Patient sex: M
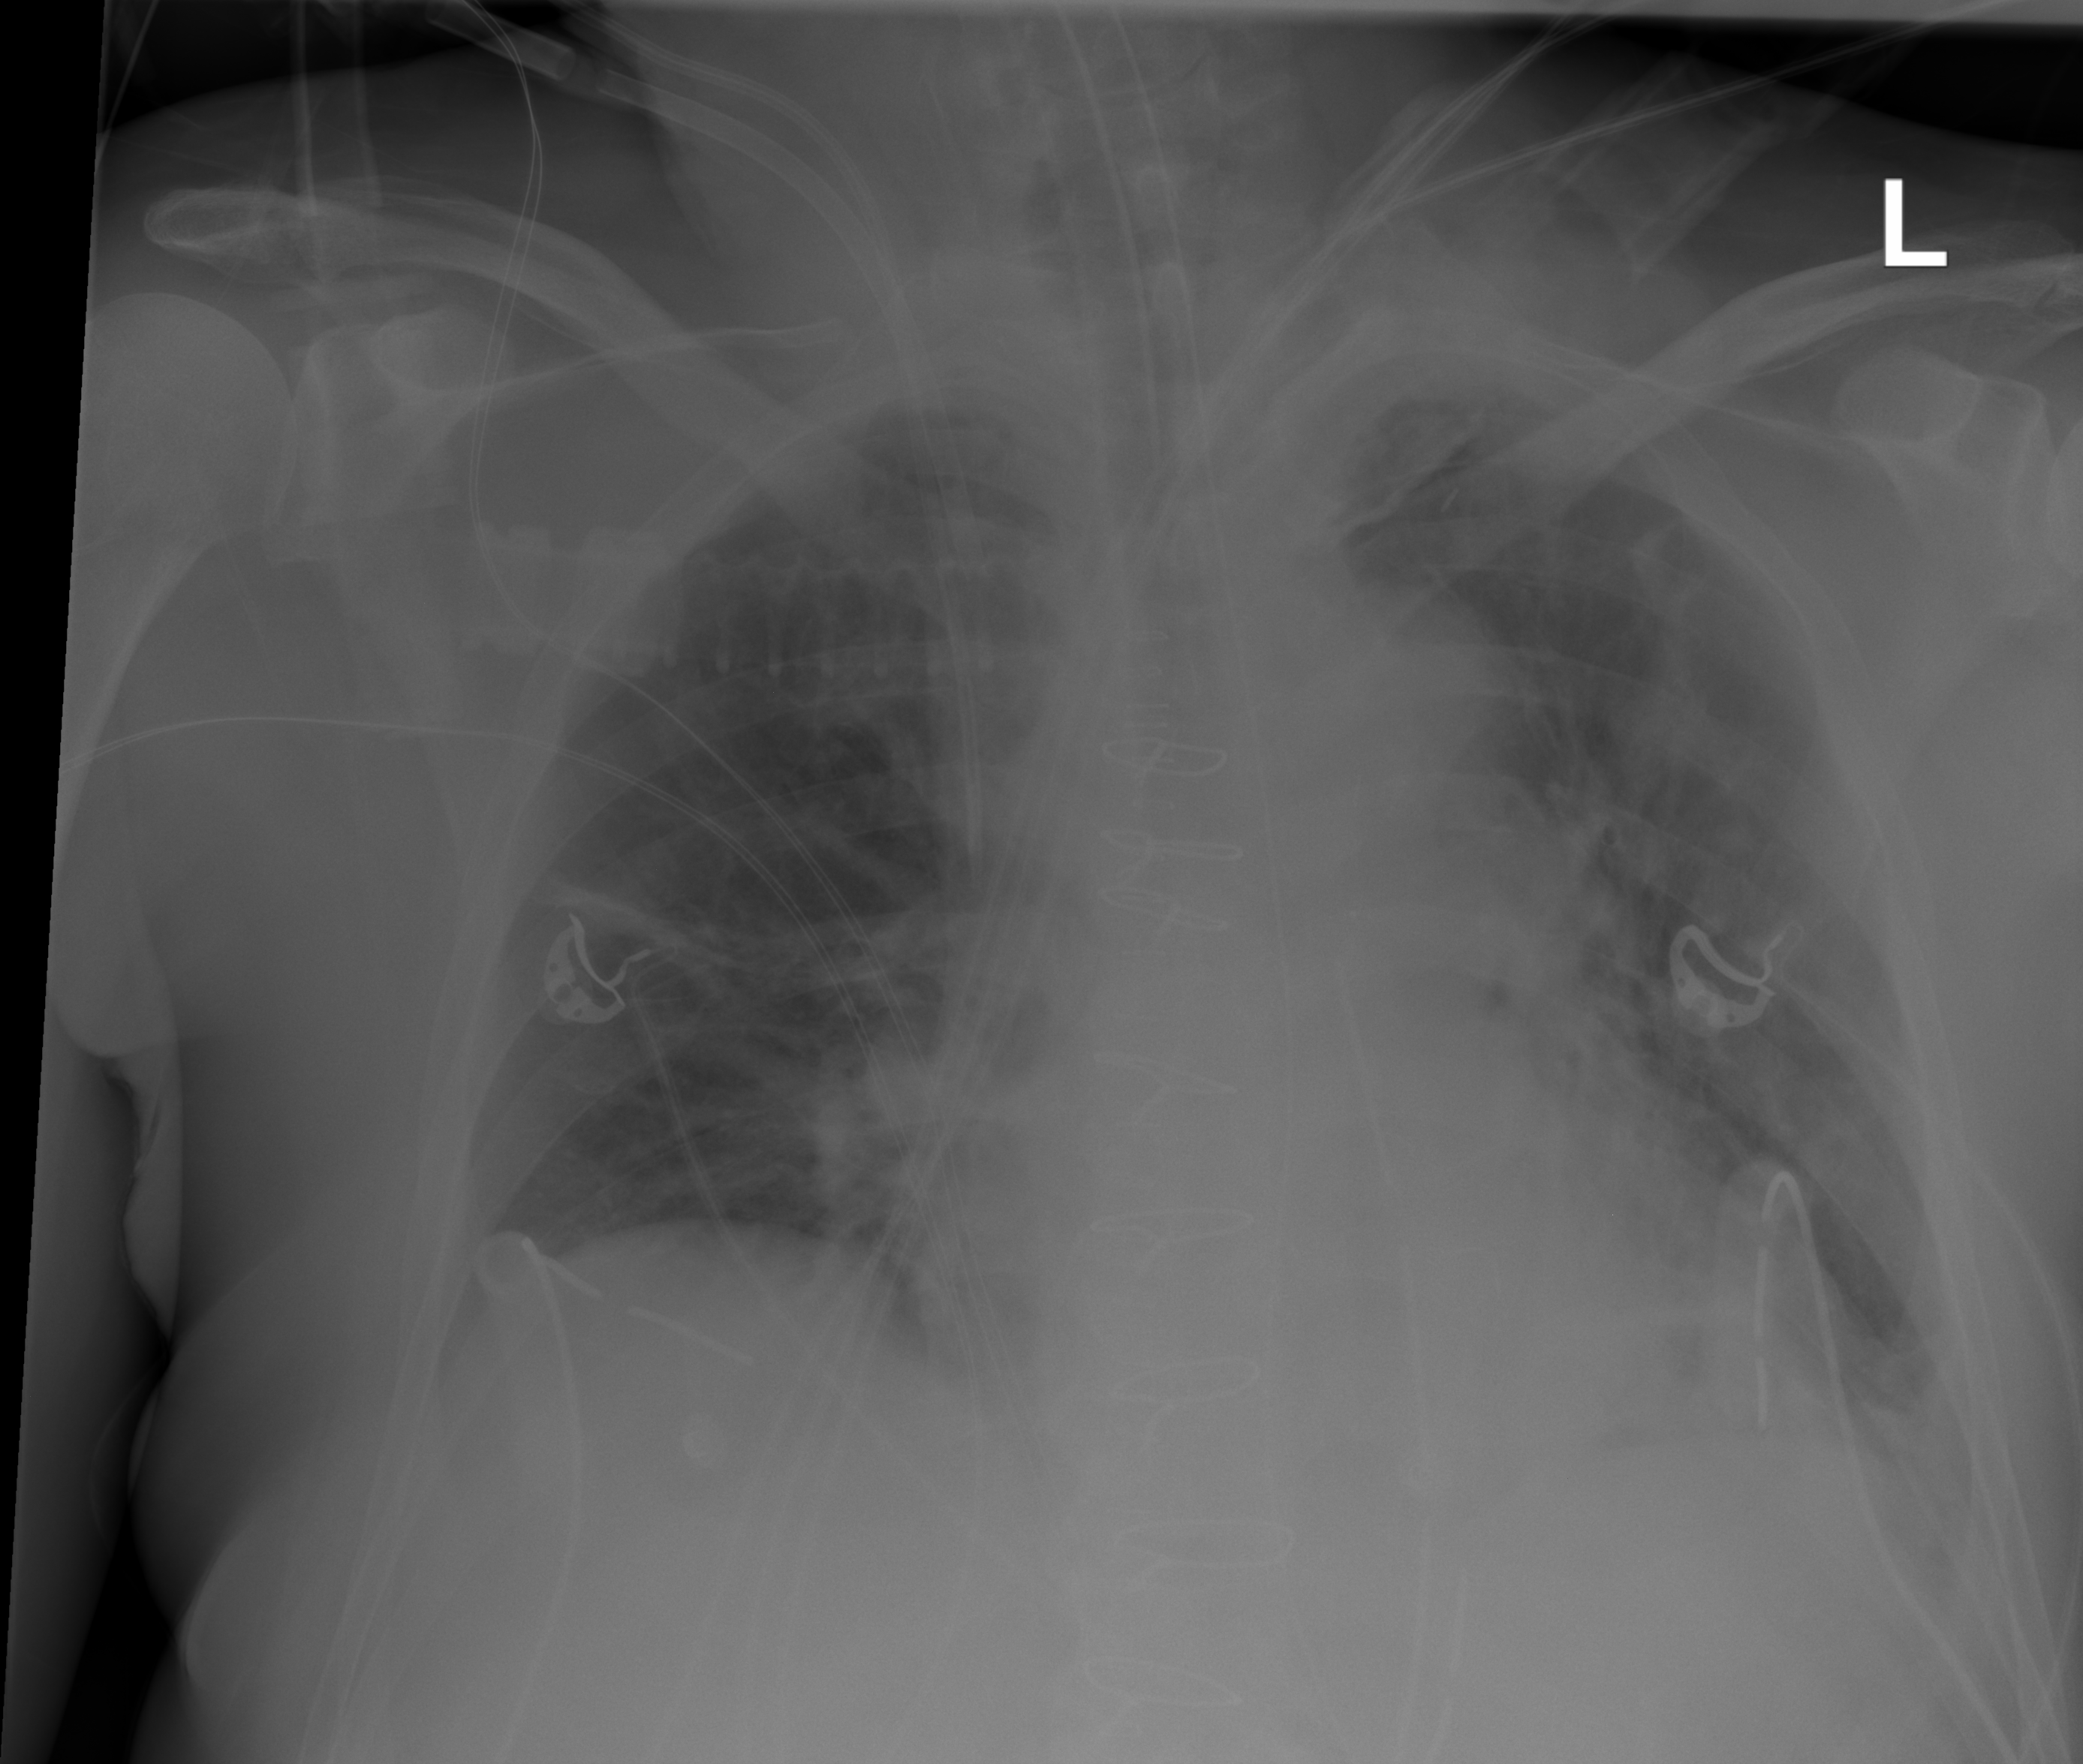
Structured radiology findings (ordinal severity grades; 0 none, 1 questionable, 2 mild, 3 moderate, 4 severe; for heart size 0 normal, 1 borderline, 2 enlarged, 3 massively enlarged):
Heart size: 0
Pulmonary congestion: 0
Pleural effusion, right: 0
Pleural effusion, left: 0
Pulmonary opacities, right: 0
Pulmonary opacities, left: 0
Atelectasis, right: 0
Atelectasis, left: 2